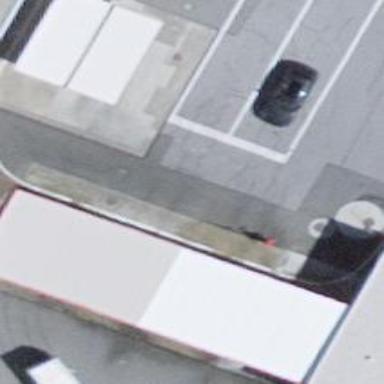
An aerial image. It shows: Car wash facility located inside building.